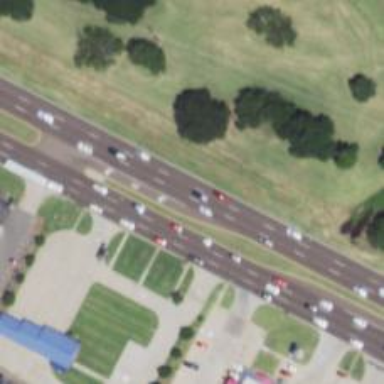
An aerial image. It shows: Trunk highway.